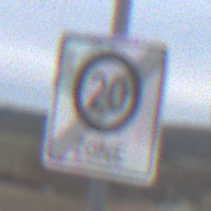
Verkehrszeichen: EndeZone20
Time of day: MorningAfternoon
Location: Outdoor (Suburban)
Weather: Overcast
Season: NotSpecified
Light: Natural